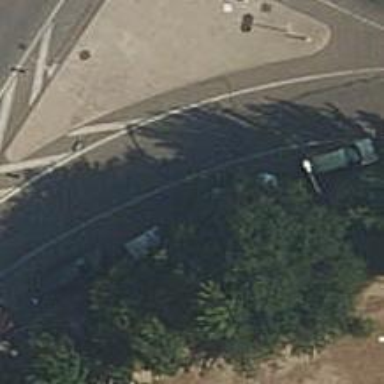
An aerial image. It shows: Asphalt road with secondary link designation.